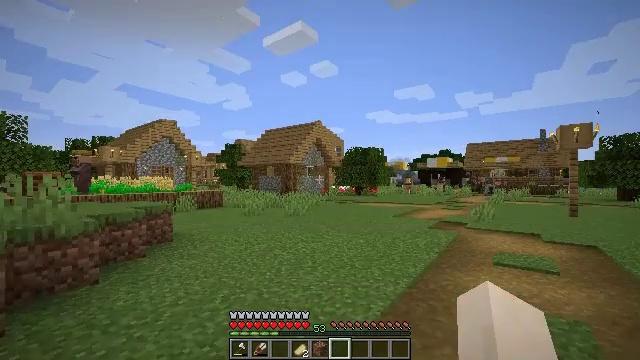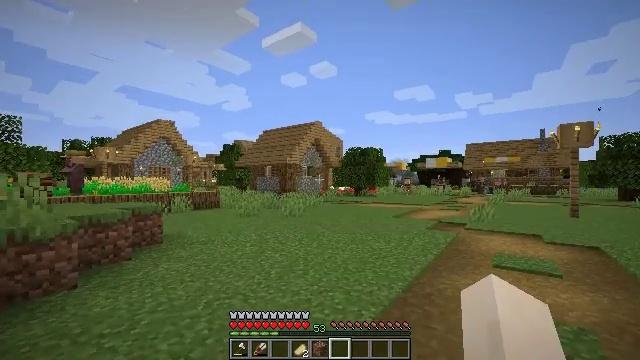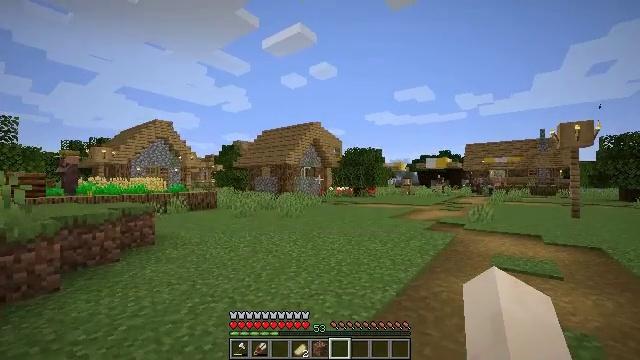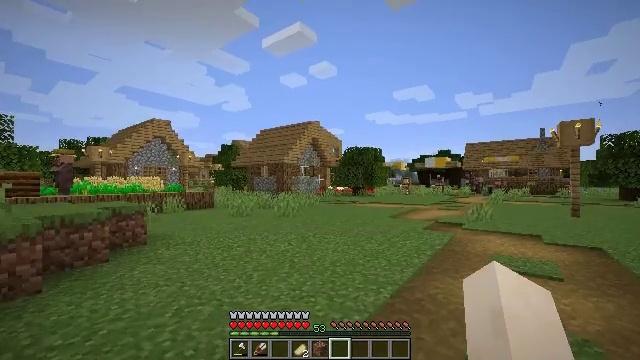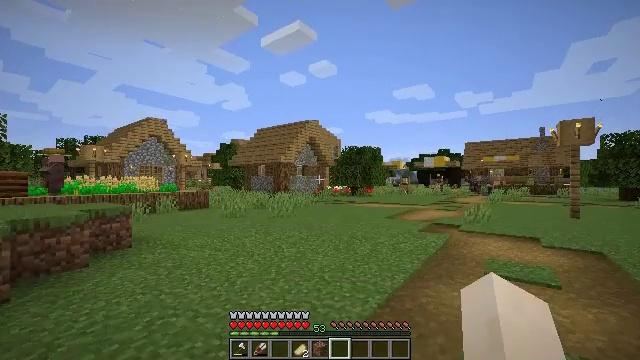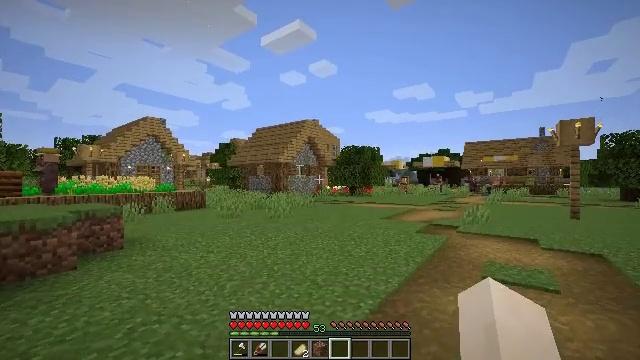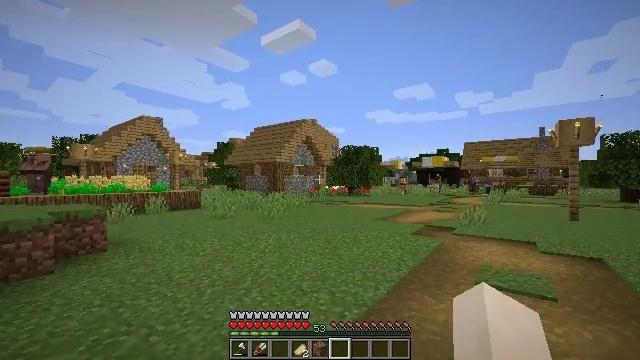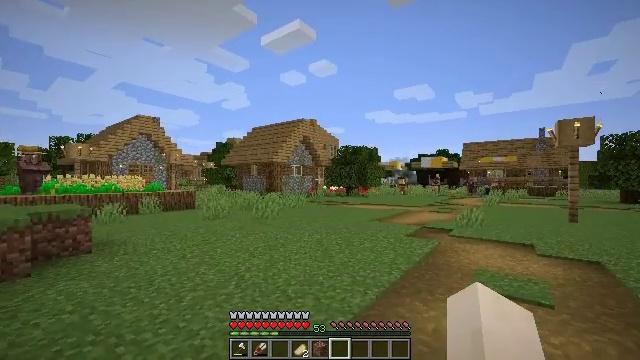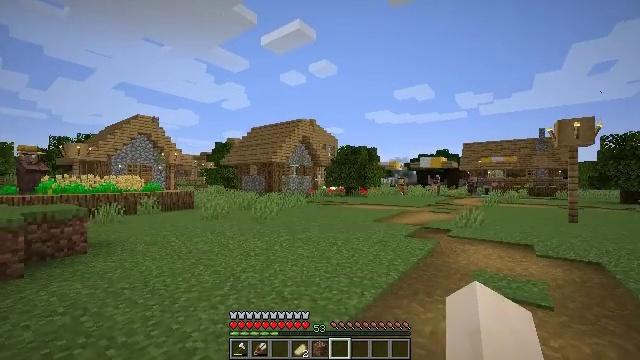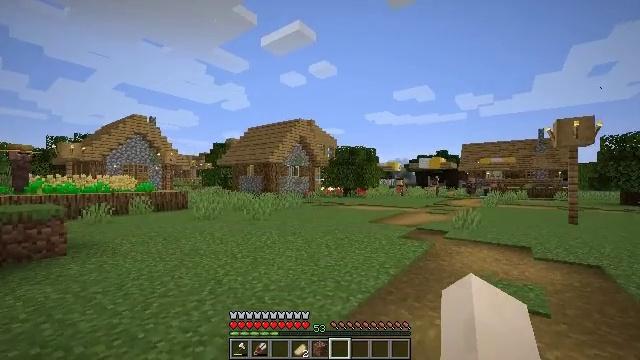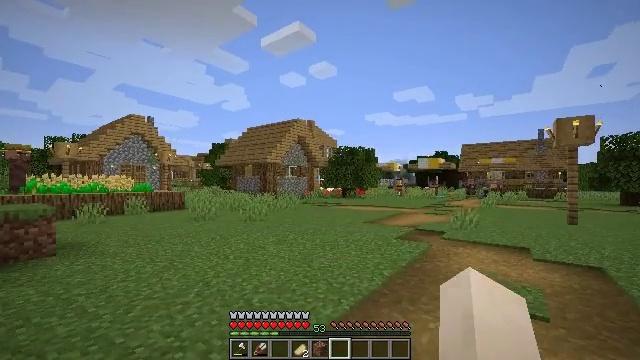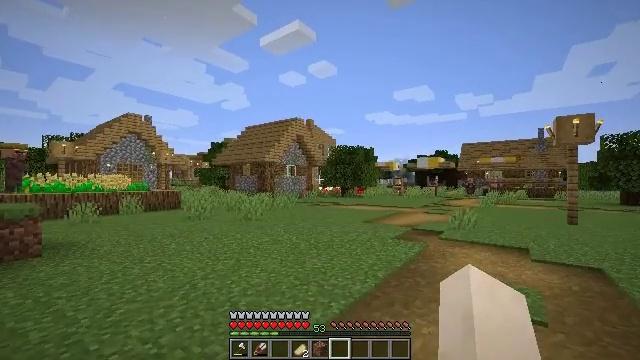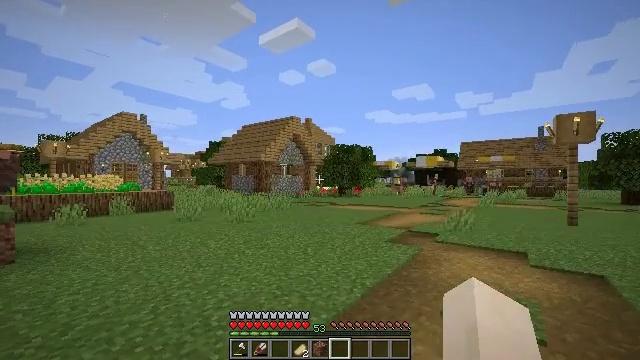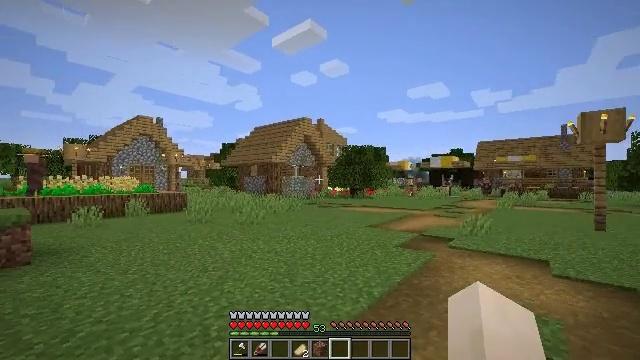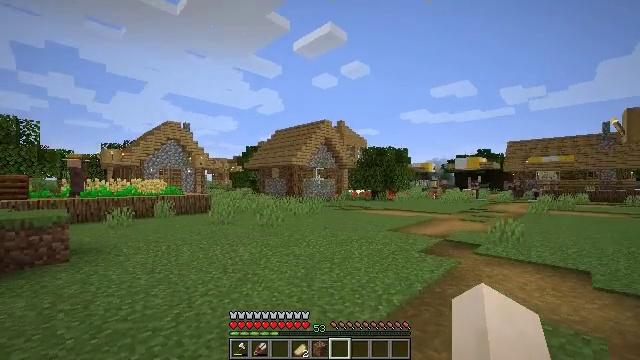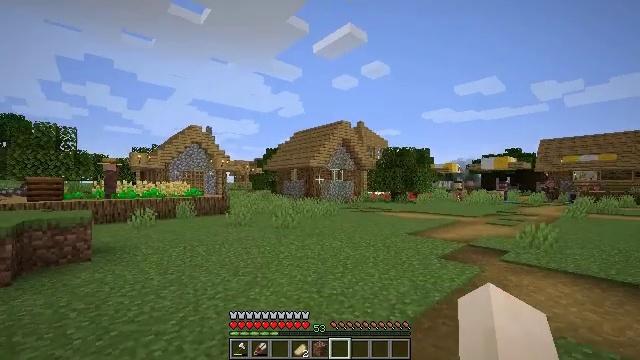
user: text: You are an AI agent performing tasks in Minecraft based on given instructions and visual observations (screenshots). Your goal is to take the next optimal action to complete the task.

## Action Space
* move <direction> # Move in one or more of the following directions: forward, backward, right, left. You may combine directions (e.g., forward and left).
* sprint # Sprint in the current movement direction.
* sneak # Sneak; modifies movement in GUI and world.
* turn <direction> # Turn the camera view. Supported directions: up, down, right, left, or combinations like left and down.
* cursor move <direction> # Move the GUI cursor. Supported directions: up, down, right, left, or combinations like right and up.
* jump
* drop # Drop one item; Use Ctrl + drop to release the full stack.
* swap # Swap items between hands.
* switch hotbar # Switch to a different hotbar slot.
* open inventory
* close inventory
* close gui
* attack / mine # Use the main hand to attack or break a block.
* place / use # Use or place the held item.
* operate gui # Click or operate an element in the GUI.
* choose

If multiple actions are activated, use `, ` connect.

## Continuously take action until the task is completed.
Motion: motion action
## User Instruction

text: Interact with the crafting table to make a crossbow.
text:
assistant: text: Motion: move forward and move right
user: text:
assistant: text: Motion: move forward and move right
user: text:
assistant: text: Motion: move forward and move right
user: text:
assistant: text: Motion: move forward and move right
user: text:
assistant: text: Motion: move forward and move right
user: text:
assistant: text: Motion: move forward and move right
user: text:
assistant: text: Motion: move forward and move right
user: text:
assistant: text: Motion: move forward and move right
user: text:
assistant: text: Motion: move forward and move right
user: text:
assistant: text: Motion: move forward and move right
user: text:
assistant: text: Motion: move forward and move right
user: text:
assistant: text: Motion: move forward and move right
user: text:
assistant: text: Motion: move forward and move right, turn left
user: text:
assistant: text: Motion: move forward and move right, turn left
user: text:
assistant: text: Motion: move forward and move right, turn left
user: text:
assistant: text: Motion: move forward and move right
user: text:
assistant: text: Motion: move forward and move right
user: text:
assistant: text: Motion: move forward and move right
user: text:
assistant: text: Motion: move forward and move right
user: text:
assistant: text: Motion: move forward and move right
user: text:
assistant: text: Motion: move forward and move right
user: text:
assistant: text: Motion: move forward and move right
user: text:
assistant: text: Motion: move forward and move right
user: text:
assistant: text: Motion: move forward and move right
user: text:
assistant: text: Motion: move forward and move right
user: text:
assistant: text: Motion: move forward and move right
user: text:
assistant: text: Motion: move forward and move right
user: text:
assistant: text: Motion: move forward and move right
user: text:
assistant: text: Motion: move forward and move right
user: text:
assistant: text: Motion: move forward and move right